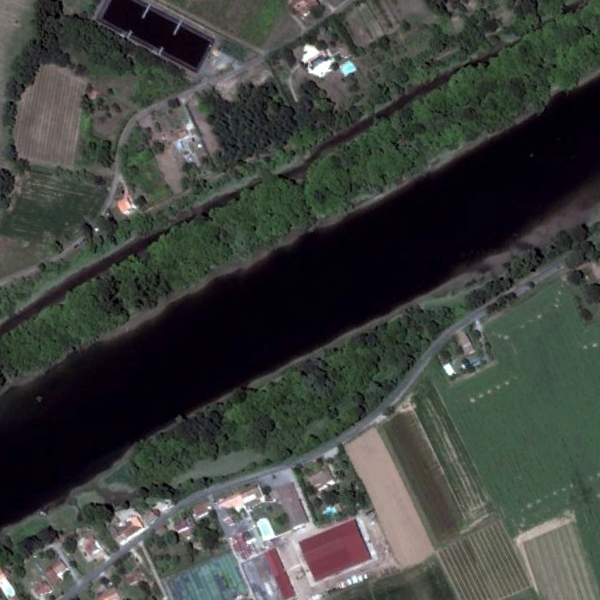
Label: River